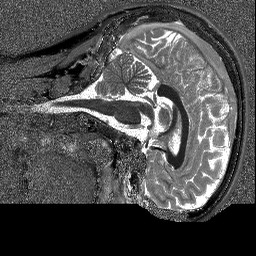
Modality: T1map
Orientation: sagittal
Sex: male